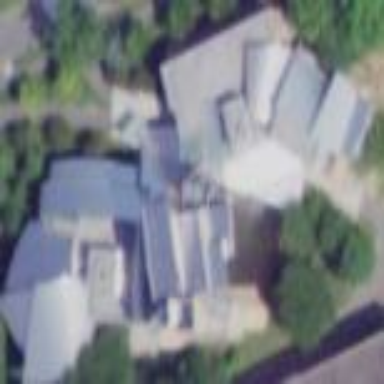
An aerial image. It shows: Library building.